Field crop: maize
Growth stage: 2
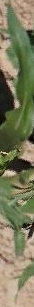
Species: maize